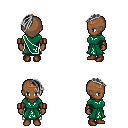
a pixel art fantasy rpg character, female body template, human, dark skin, sash dress, white pants, gray long mohawk hairstyle, bronze tiara, leather bracers, brown shoes, four views (front, back, left, right), 2x2 character sprite sheet, small pixel art, hard edges, no anti-aliasing